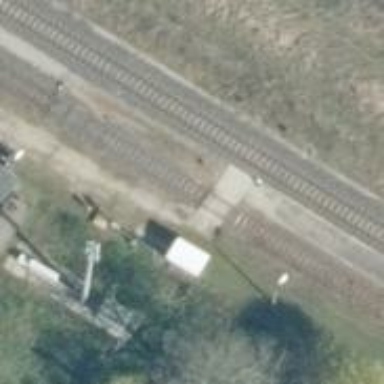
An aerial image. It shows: Railway signal.